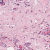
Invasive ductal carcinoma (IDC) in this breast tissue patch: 0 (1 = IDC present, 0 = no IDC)